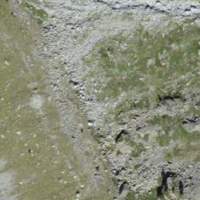
EUNIS habitat code: 31
Species observed at this site:
Aquila chrysaetos